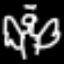
Label: angel